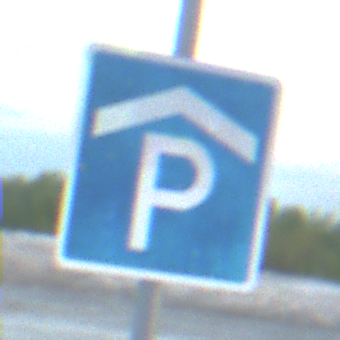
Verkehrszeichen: Parkhaus
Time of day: SunriseSunset
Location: Outdoor (Beach)
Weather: PartlyCloudy
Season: NotSpecified
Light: Natural